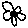
Label: flower